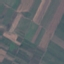
Land use / land cover: AnnualCrop